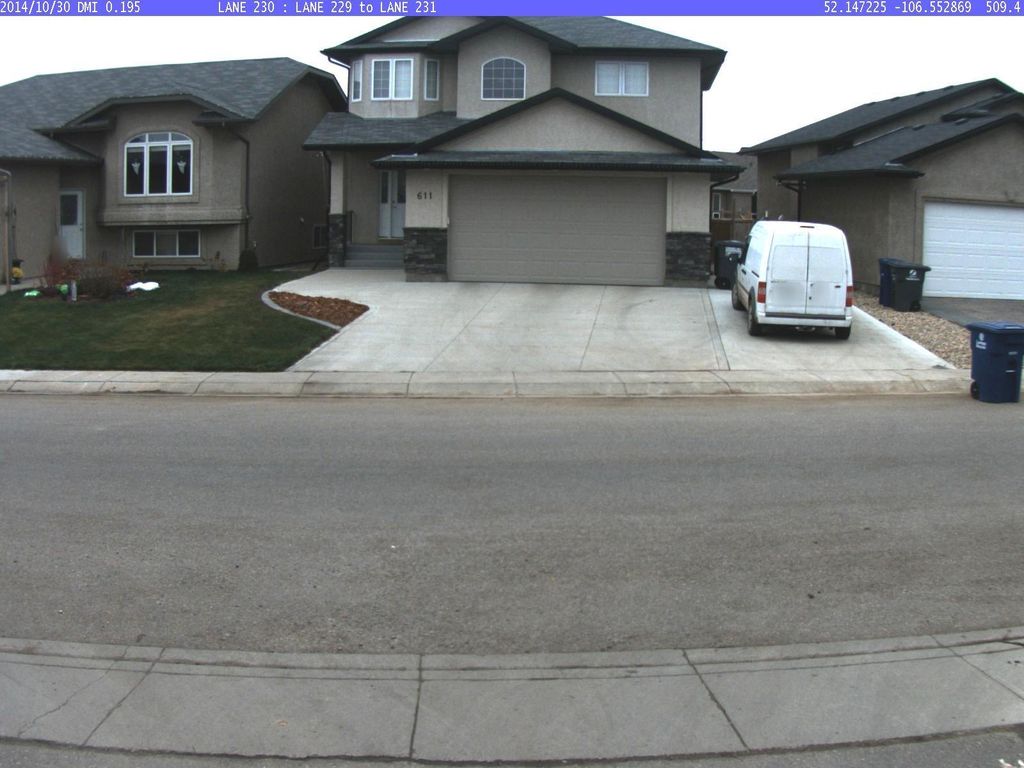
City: saskatoon